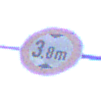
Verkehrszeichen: TatsaechlicheHoehe
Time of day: MorningAfternoon
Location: Outdoor (Nature)
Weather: Overcast
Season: Winter
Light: Natural